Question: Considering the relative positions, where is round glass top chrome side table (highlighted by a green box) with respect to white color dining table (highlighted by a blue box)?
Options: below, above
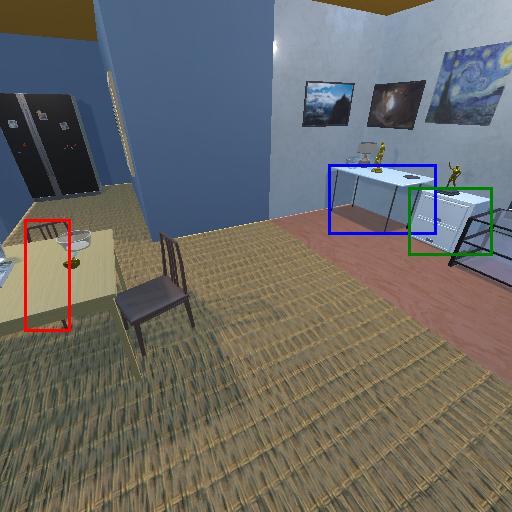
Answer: below